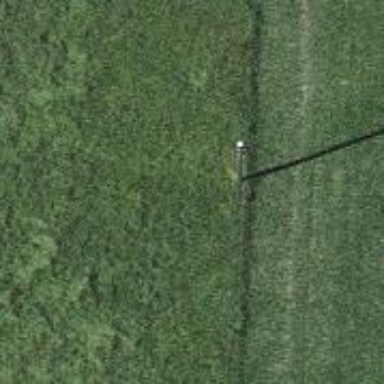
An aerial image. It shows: Power pole.